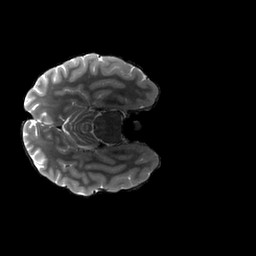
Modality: T2w
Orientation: axial
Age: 30
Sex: female
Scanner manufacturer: siemens
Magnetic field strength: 3 T
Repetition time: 3.2 s
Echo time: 0.564 s